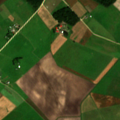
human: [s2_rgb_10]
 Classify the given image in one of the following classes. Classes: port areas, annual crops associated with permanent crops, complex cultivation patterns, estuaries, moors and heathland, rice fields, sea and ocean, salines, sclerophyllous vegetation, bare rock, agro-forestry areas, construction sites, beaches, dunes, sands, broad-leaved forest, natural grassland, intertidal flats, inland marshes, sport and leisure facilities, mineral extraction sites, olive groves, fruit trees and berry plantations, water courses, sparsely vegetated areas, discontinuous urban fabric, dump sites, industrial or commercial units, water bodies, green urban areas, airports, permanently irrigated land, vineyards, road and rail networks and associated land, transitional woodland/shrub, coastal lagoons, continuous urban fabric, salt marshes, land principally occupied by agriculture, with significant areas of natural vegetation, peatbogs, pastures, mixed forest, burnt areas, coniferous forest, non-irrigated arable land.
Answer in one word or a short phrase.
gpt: non-irrigated arable land, pastures, complex cultivation patterns, broad-leaved forest